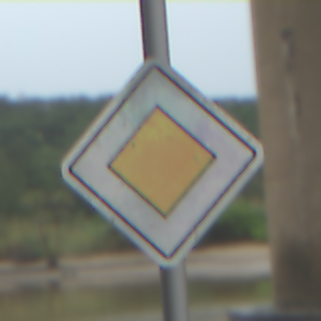
Verkehrszeichen: Vorfahrtsstrasse
Umgebung: Roofed, Beach
Tageszeit: Midday
Wetter: Overcast
Licht: Natural
Jahreszeit: NotSpecified
Kontrast: LowContrast